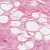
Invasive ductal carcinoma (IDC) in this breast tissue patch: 0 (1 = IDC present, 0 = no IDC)